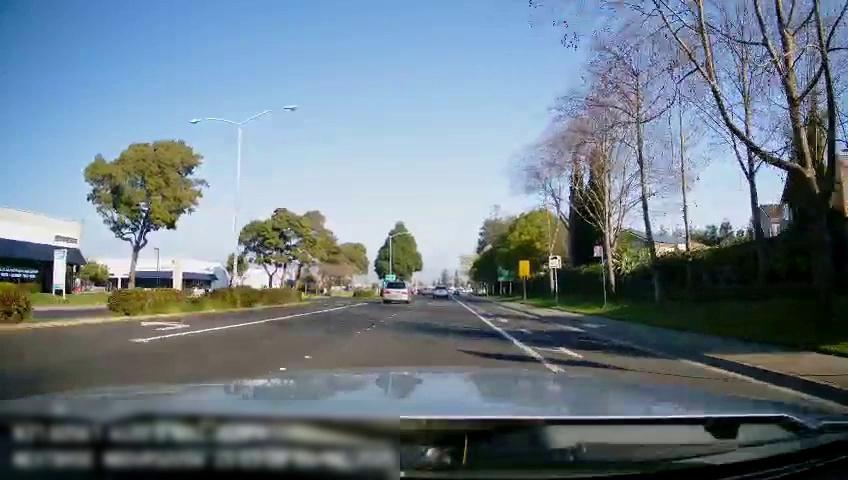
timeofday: Day
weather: Sunny
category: Drivable Space
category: Drivable Space
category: Vehicles | SUV
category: Vehicles | Van
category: Vehicles | SUV
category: Lanes | Current Lane
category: Lanes | Current Lane
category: Lanes | Alternate Lane
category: Traffic | Signs
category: Traffic | Signs
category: Traffic | Signs
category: Traffic | Signs
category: Traffic | Signs